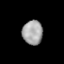
Tissue: lung
Cell type: Myeloid cells
Senescence score: 0.5507
Nuclear area (px): 480
Mean DAPI intensity: 163.615